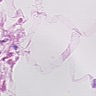
Metastatic tissue present: no